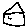
Label: house